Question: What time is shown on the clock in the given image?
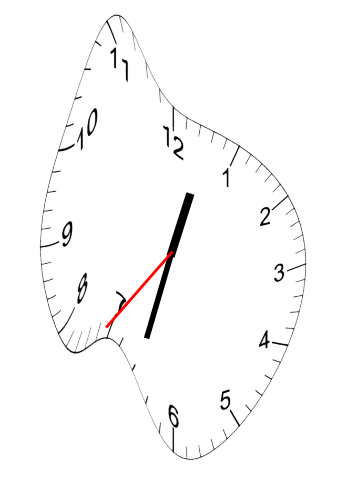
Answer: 12:32:36